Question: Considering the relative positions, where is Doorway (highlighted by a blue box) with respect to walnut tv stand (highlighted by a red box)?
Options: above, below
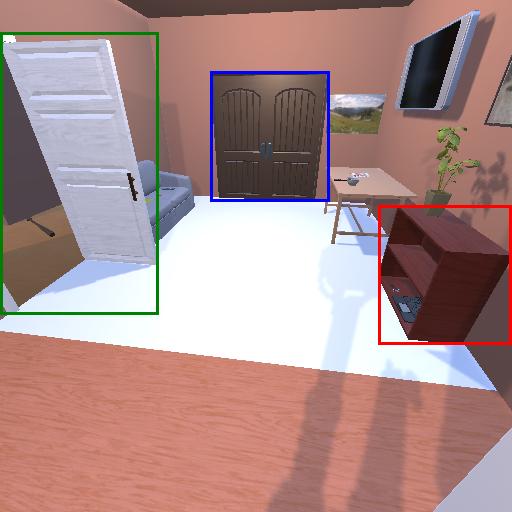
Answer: above